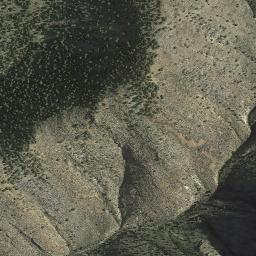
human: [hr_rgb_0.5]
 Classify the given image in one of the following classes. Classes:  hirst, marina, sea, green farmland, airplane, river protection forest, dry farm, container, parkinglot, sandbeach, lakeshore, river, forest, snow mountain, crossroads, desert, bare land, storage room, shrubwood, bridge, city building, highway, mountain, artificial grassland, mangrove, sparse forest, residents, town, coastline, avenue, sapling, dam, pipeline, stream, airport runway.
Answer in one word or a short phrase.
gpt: mountain